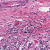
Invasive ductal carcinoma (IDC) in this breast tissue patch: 0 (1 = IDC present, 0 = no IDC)